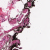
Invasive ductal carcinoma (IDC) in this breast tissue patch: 0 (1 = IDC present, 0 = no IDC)